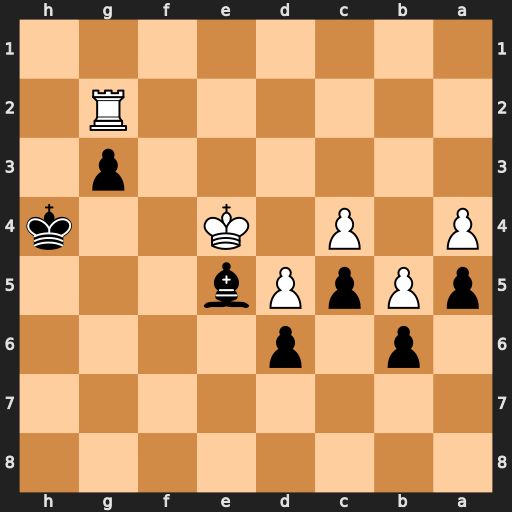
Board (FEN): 8/8/1p1p4/pPpPb3/P1P1K2k/6p1/6R1/8
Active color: b
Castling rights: -
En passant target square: -
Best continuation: Kg4 Rg1 Bd4 Rxg3+ Kxg3